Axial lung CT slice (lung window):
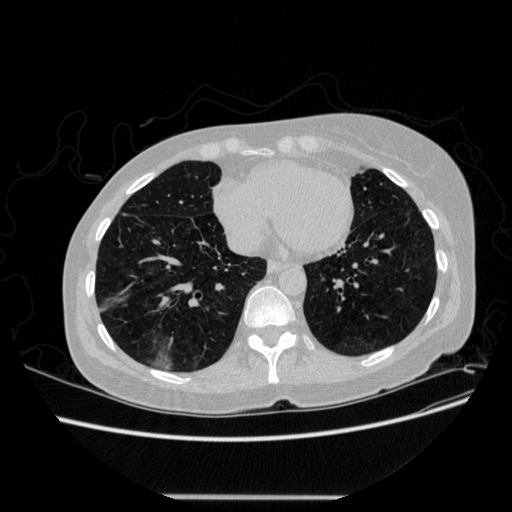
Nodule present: no